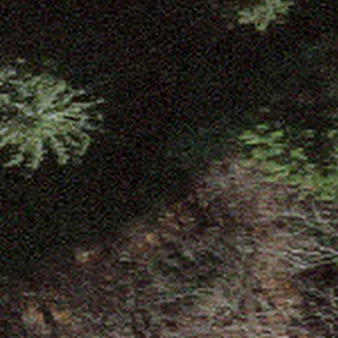
Label: other